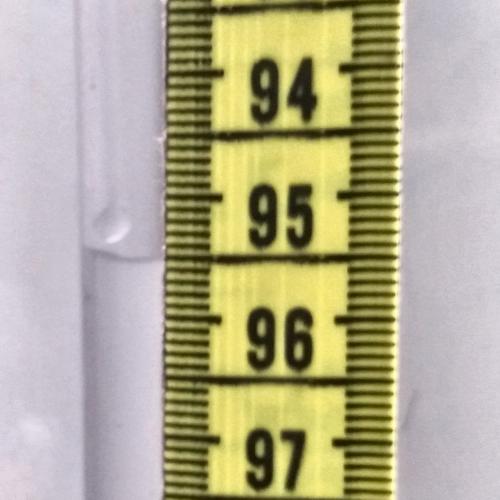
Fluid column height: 95.5 cm